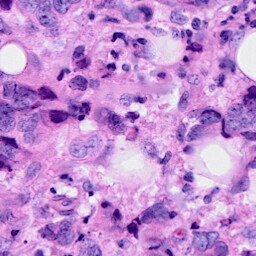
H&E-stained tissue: Breast